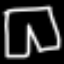
Label: pants